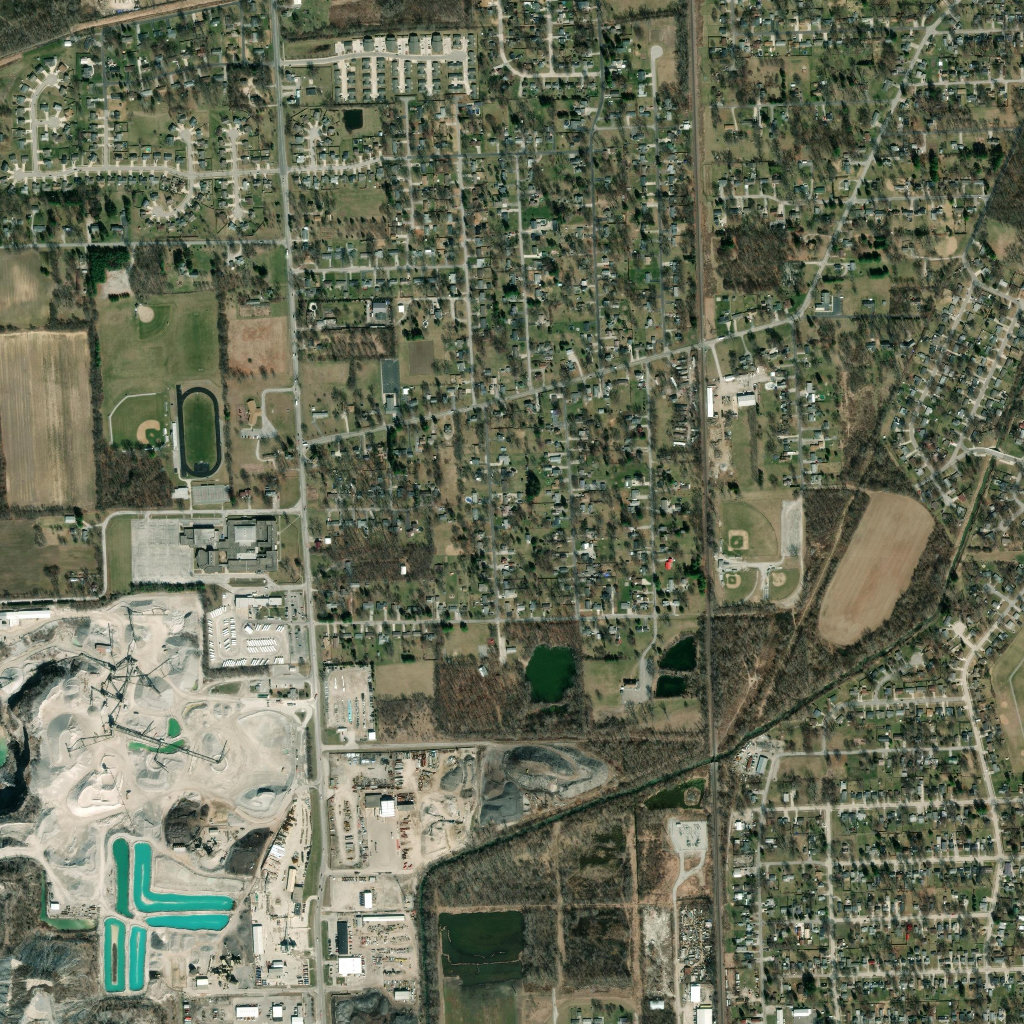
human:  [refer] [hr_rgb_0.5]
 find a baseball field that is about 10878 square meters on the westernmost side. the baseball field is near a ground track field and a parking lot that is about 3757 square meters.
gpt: <box>[[10, 38, 16, 44, 0]]</box>